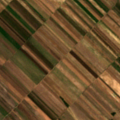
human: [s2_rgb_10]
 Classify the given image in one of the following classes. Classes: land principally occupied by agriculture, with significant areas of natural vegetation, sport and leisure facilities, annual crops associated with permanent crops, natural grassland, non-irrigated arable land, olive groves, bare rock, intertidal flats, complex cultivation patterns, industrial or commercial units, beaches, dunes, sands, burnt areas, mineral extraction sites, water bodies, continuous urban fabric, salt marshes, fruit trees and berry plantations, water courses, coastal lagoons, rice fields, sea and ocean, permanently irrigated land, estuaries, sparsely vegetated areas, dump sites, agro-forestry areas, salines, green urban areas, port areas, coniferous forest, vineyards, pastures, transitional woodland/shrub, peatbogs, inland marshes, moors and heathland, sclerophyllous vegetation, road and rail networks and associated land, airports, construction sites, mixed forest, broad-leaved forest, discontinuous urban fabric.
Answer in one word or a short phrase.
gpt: non-irrigated arable land, complex cultivation patterns